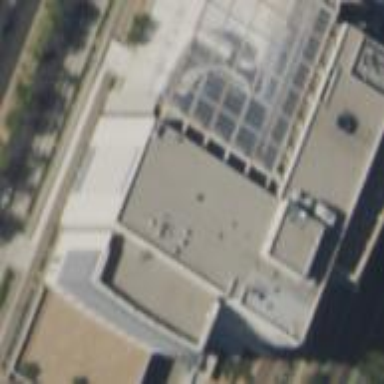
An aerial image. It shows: Building.